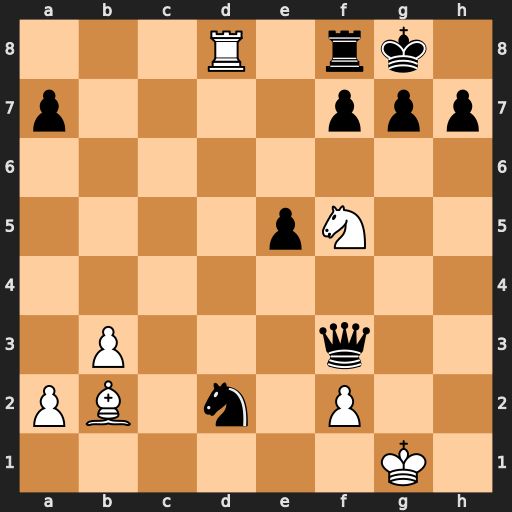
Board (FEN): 3R1rk1/p4ppp/8/4pN2/8/1P3q2/PB1n1P2/6K1
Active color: w
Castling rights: -
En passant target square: -
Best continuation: Ne7+ Kh8 Rxf8#